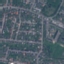
Land use / land cover class: Residential